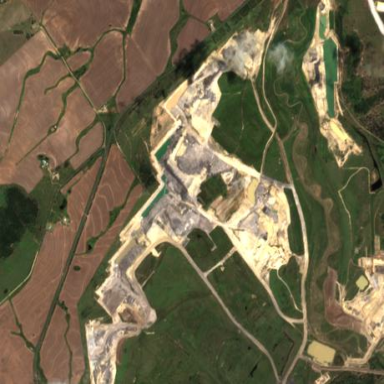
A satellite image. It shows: Quarry area.